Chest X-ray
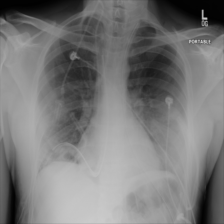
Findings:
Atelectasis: negative
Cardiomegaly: negative
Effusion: negative
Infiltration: negative
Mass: negative
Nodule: negative
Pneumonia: negative
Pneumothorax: positive
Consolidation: negative
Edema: negative
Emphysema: negative
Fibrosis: negative
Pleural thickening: negative
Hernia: negative